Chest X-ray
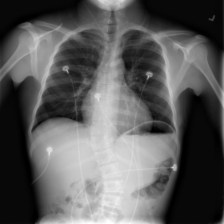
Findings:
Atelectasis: negative
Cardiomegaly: negative
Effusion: negative
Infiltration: negative
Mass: negative
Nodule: negative
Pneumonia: negative
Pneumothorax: negative
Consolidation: negative
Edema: negative
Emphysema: negative
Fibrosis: negative
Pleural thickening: negative
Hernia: negative